Question: I'm running: Windows 7, gvim 7.4
Put this in my vimrc:
'''
"------------dbext--------------
" Microsoft SQL Server
let g:dbext_default_profile_microsoft_production = 'type=SQLSRV:integratedlogin=1:dsnname=SQLOLEDB.1:srvname=SVR:extra=-t'
'''
Tried it with and without the "extra=-t" with the same result:

Here is my entire vimrc:
'''
set nocompatible
set number
set list
set noerrorbells visualbell t_vb=
"gui
set guifont=Consolas:h14
colorscheme blue
"tab and indent settings
set shiftwidth=2
set tabstop=2
set noexpandtab
"split windows
nnoremap <C-k> :exe "vertical resize +10"<CR>
nnoremap <C-j> :exe "vertical resize -10"<CR>
"NERDTree
set autochdir "set working dir to active buffer
let NERDTreeChDirMode=2 "set dir for NERDTree
nnoremap <leader>n :NERDTreeToggle .<CR>
"autocompletion
set omnifunc=syntaxcomplete#Complete
" SuperTab
let g:SuperTabDefaultCompletionType = "<C-X><C-O>"
let g:SuperTabClosePreviewOnPopupClose = 1
"<Ctrl-l> redraws the screen, remove highlighting
set hlsearch
autocmd GUIEnter * set visualbell t_vb=
"directories
set backupdir=C:\G_Drive\codeimimdir
set directory=C:\G_Drive\codeimimdir
source $VIMRUNTIME/vimrc_example.vim
source $VIMRUNTIME/mswin.vim
behave mswin
"pathogen
filetype off "run pathogen before plugin config
execute pathogen#infect()
"call pathogen#runtime_append_all_bundles()
call pathogen#incubate()
call pathogen#helptags()
syntax on
filetype plugin indent on
filetype plugin on
"syntastic
let g:syntastic_check_on_open=1
let g:syntastic_enable_signs=1
" On by default, turn it off for html
"let g:syntastic_mode_map = { 'mode': 'active',
" \ 'active_filetypes': [], }
" \ 'passive_filetypes': ['html'] }
"let g:syntastic_jshint_exec='$HOME/AppData/Roaming/npm/jshint.cmd'
"let g:syntastic_jshint_exec='C:/Users/Drupal Intermediate/AppData/Roaming/npm/jshint.cmd'
let g:syntastic_javascript_checkers = ['jshint']
let g:syntastic_html_checkers = ['w3']
let g:syntastic_php_checkers = ['php', 'phpcs', 'phpmd']
"------------dbext--------------
" Microsoft SQL Server
let g:dbext_default_profile_microsoft_production = 'type=SQLSRV:integratedlogin=1:dsnname=SQLOLEDB.1:srvname=SVR:extra=-t'
set shell=powershell
set shellcmdflag=-command
"info bar
set laststatus=2
set statusline=
set statusline+=file:\ %F%m%h%r\ %y\ \|
set statusline+=buff:\ %n\|
set statusline+=%=
set statusline+=\|row:\ %l\|col:\ %c%V
set statusline+=\|\ %p%%
"maps
nnoremap p :put<cr>
nnoremap <S-Space> :bn<cr>:syntax sync fromstart<cr>
nnoremap <silent> <C-l> :nohl<CR><C-l>
"nnoremap - mzI/* <esc>A */<esc>'z
nnoremap <C-Tab> :set tabstop=2<bar>set noexpandtab<bar>%retab!<cr>
'''
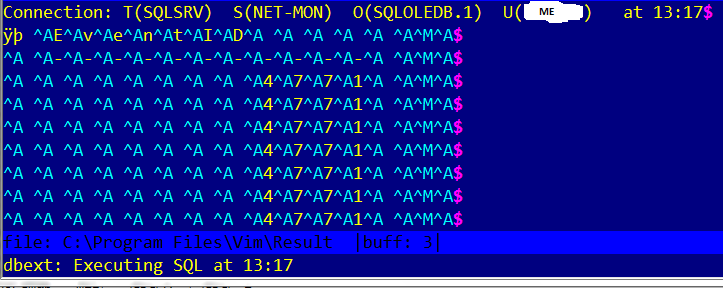
Answer: The leading 'yth' characters give it away; that's a (hexadecimal 0xFFFE), used for 16-bit Unicode encodings. Vim didn't properly detect that. Read ':help 'fileencodings'' to learn how to fix that, or just (re-)read the buffer via
'''
:edit! ++enc=ucs-2le
'''